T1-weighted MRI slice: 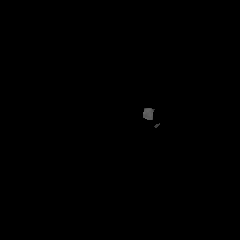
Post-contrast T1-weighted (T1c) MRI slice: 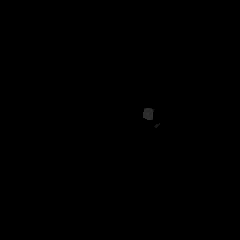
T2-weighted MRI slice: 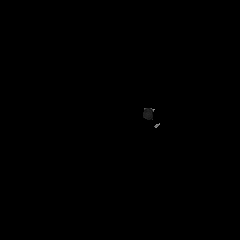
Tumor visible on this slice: no